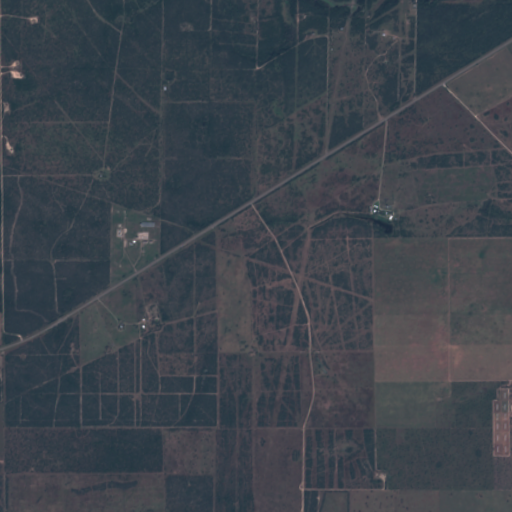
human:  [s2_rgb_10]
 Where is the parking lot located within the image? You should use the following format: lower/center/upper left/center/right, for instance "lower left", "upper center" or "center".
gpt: There is no parking lot in the image.